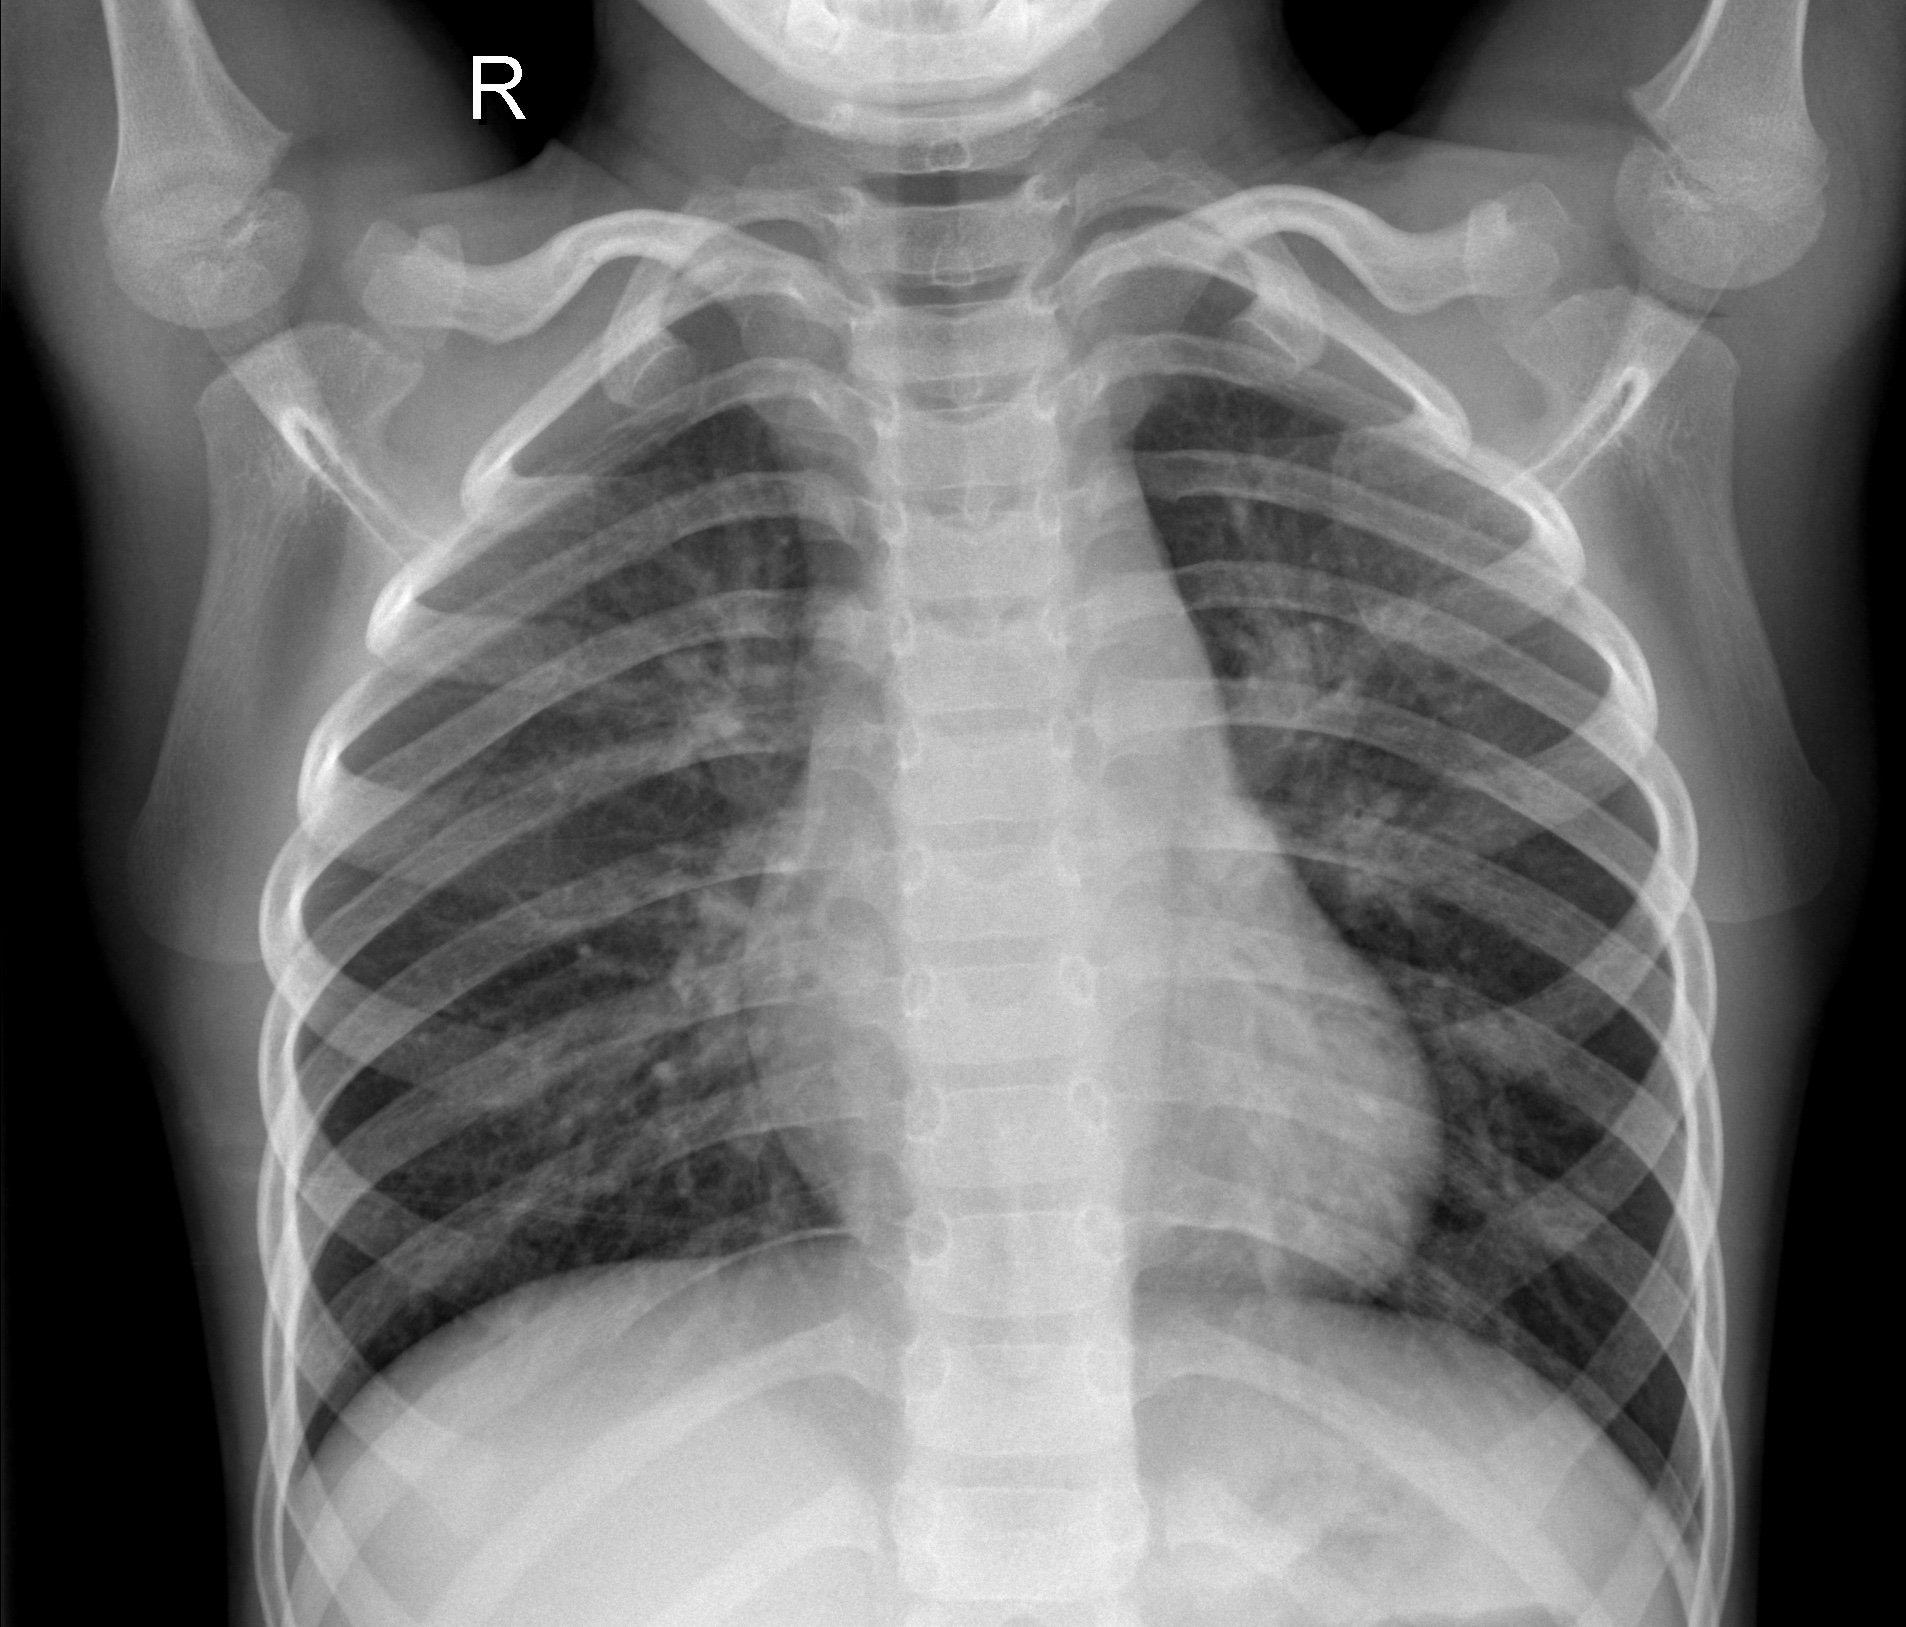
Diagnosis: NORMAL